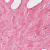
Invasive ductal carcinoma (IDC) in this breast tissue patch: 0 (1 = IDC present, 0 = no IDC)